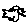
Label: bird